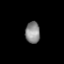
Tissue: prostate
Cell type: B cells
Senescence score: 0.7296
Nuclear area (px): 309
Mean DAPI intensity: 137.634